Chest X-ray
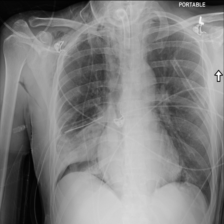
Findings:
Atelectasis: positive
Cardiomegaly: negative
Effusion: negative
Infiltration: positive
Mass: negative
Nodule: negative
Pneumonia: negative
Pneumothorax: negative
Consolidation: negative
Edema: negative
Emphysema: negative
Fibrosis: negative
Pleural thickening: negative
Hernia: negative